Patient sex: M
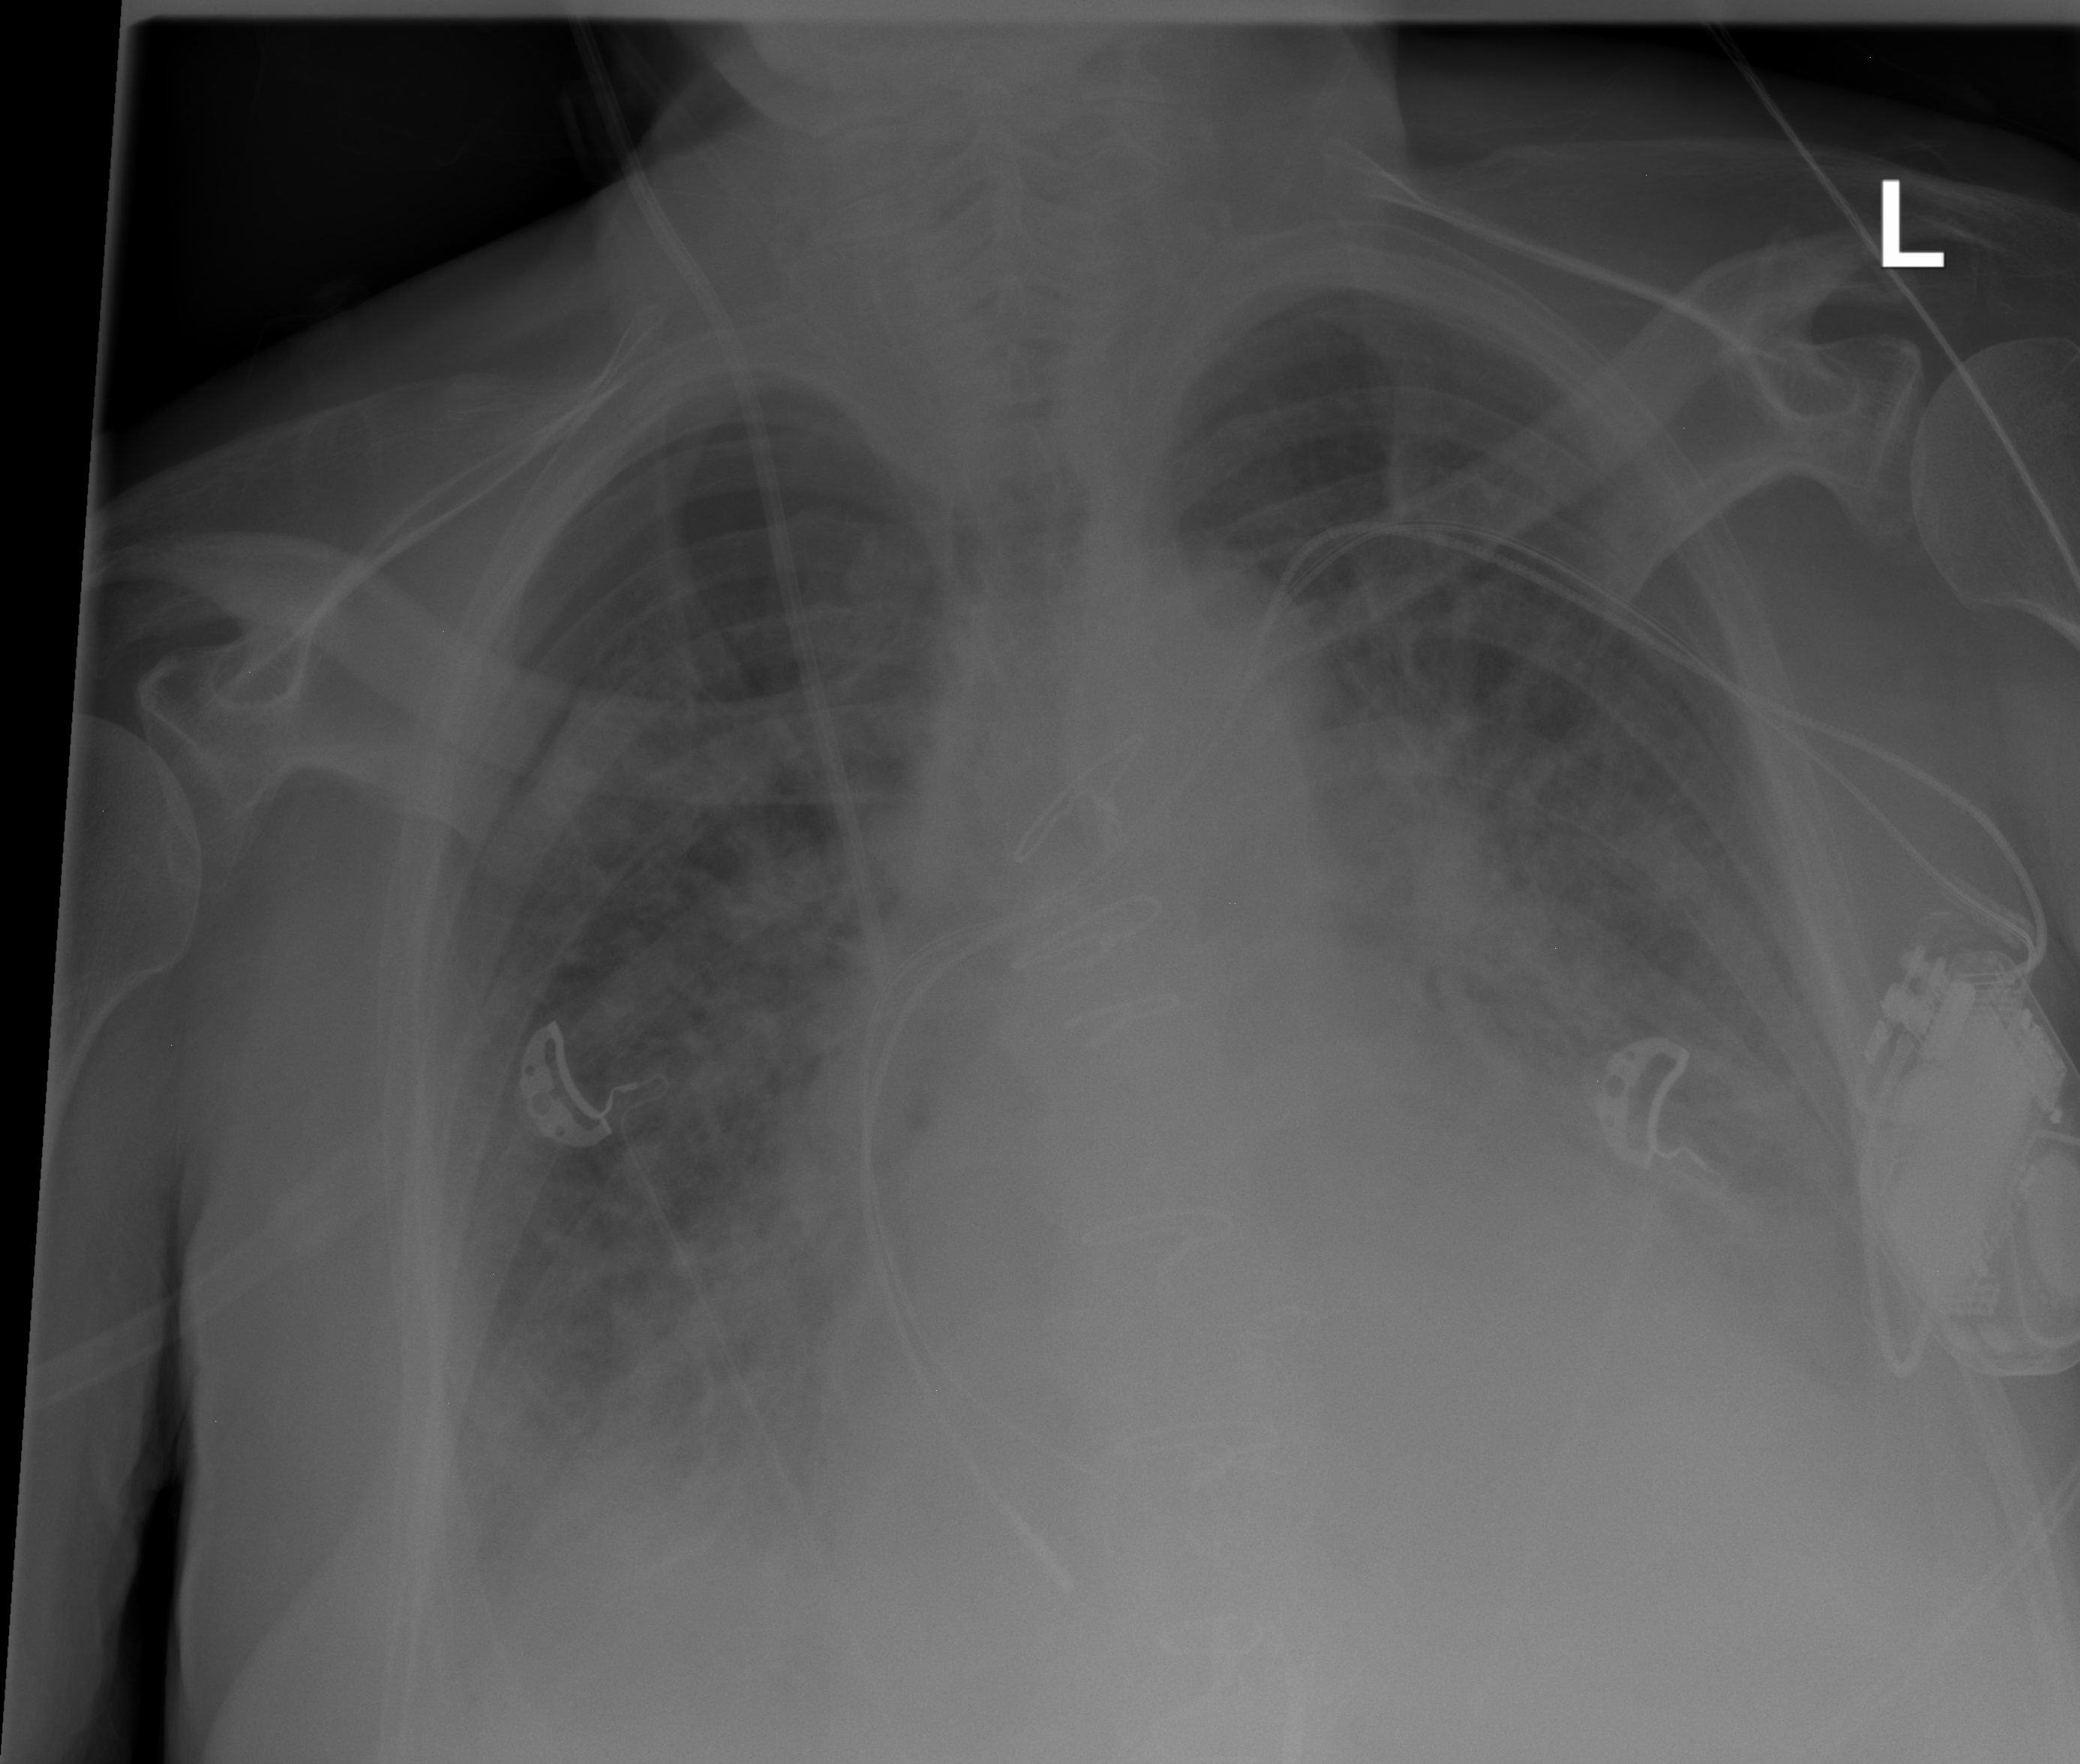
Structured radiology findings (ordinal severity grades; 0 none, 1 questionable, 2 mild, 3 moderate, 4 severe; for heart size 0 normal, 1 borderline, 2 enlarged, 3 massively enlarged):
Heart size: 3
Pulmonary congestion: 2
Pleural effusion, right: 2
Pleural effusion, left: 2
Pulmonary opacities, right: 3
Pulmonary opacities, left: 3
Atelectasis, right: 2
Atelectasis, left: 2